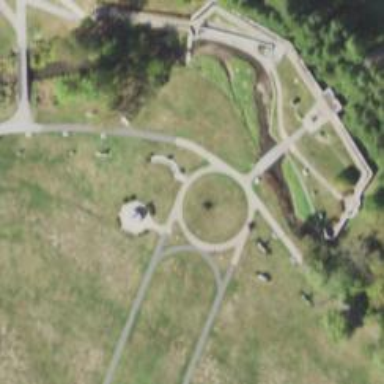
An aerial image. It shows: Historic monument.